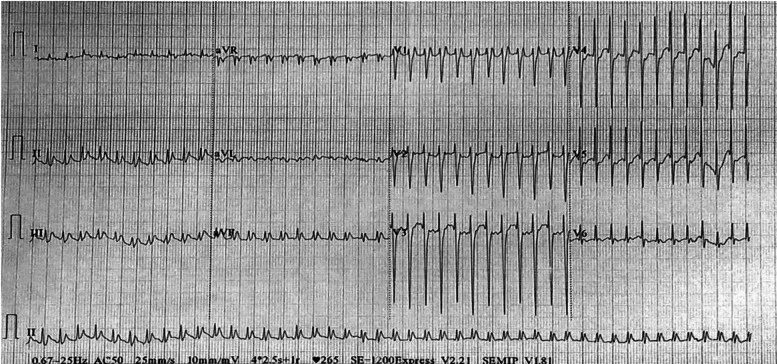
Electrocardiography showed paroxysmal supraventricular tachycardia.
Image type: electrography (ekg)